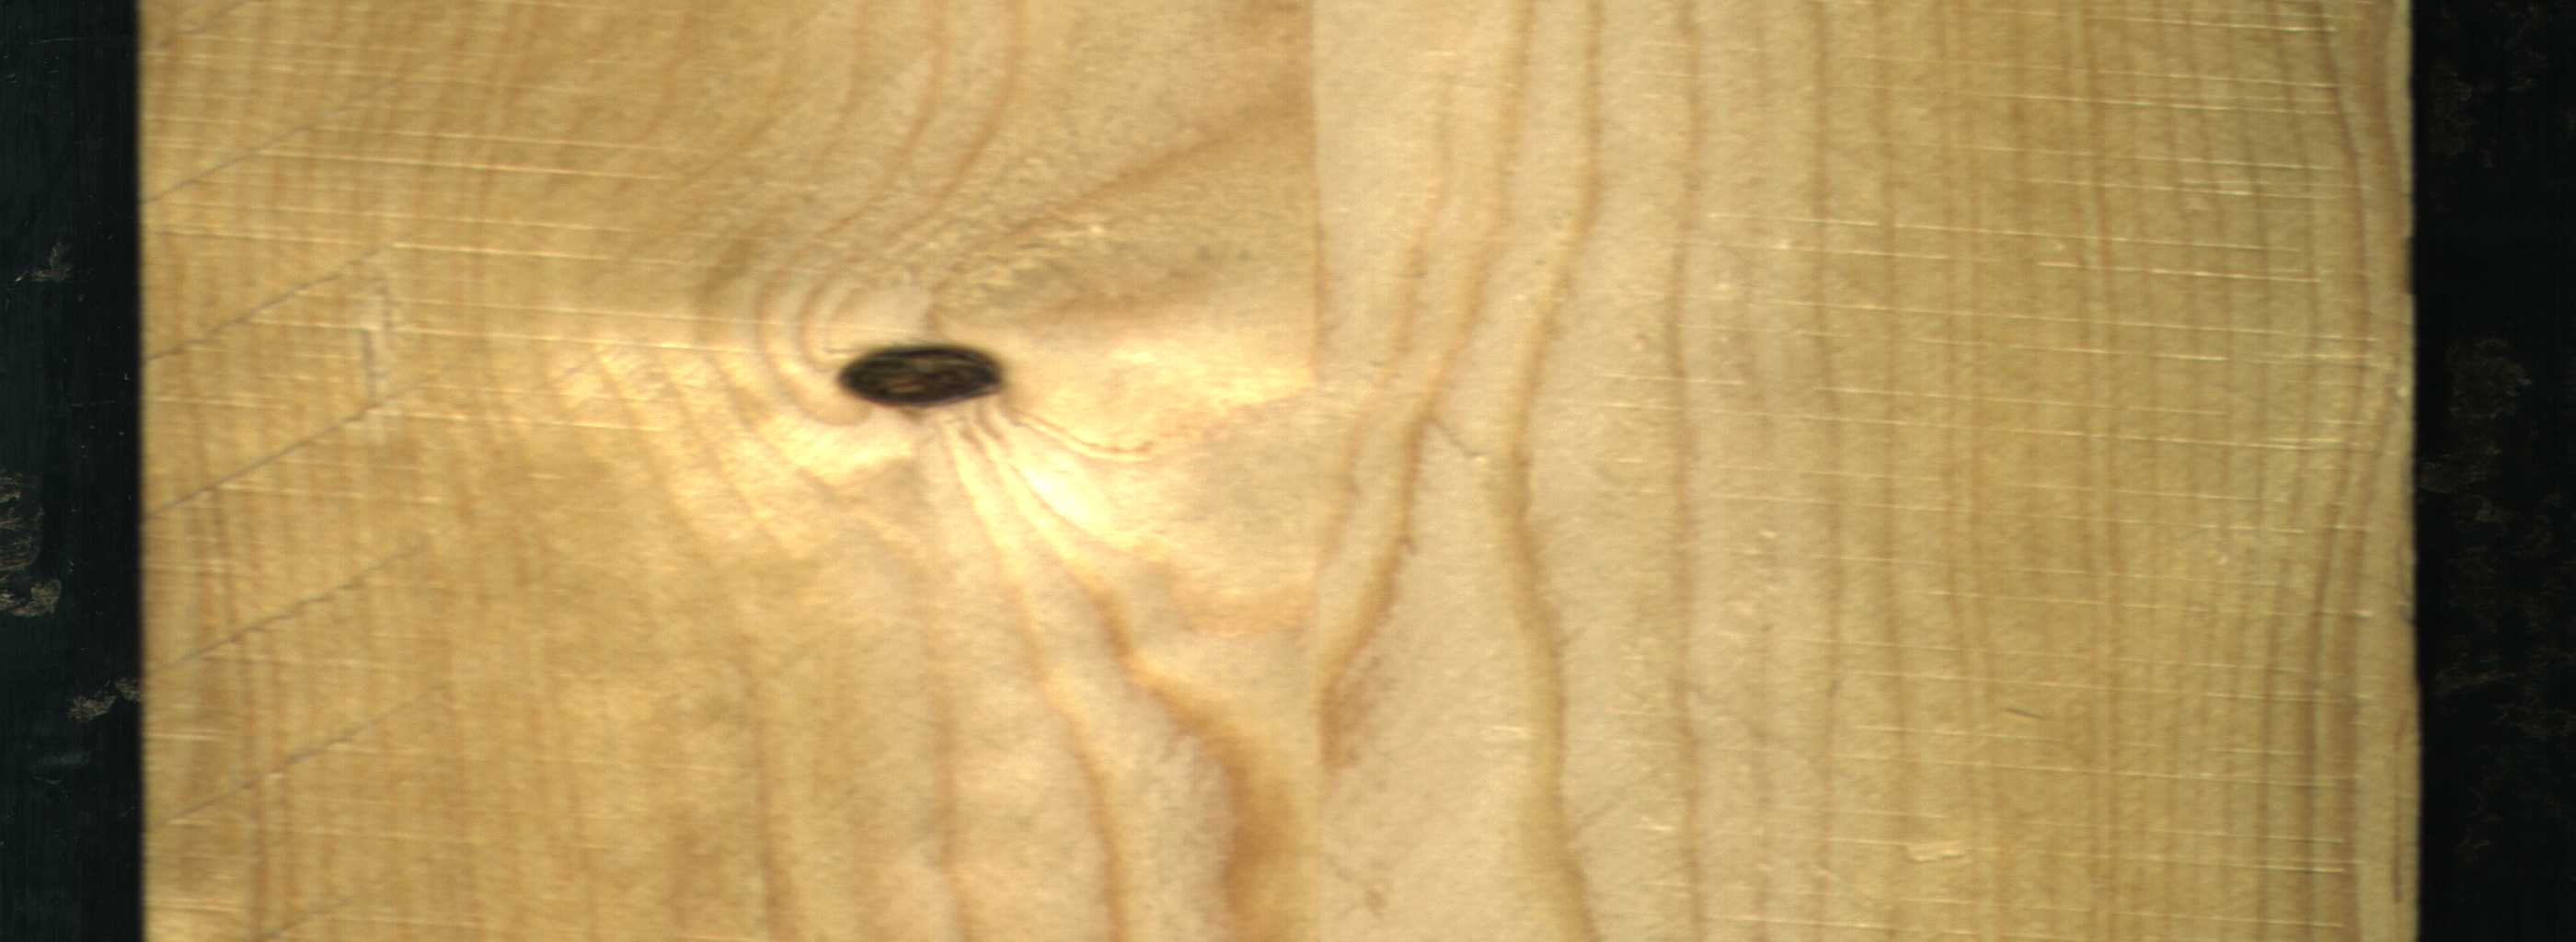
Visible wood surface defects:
Dead_Knot